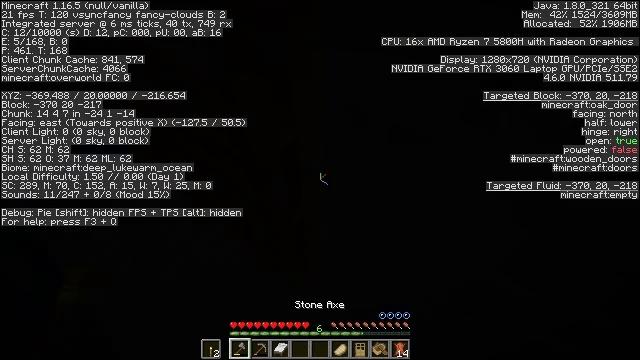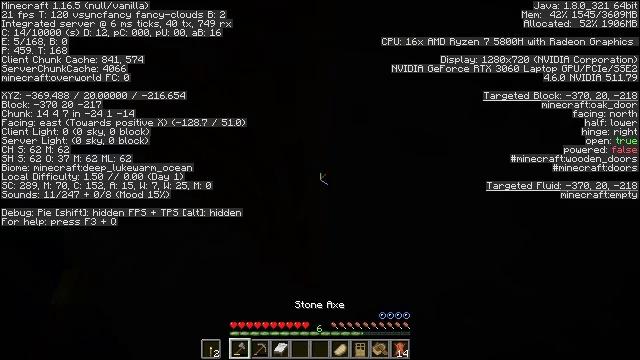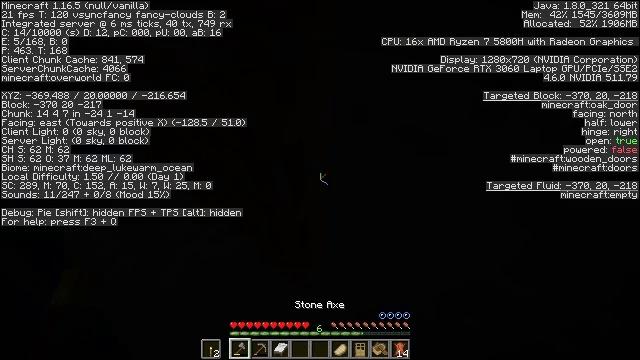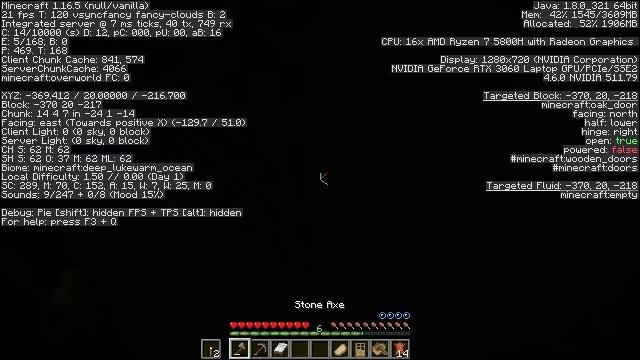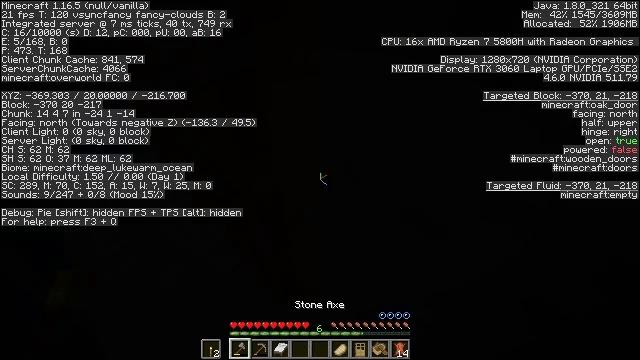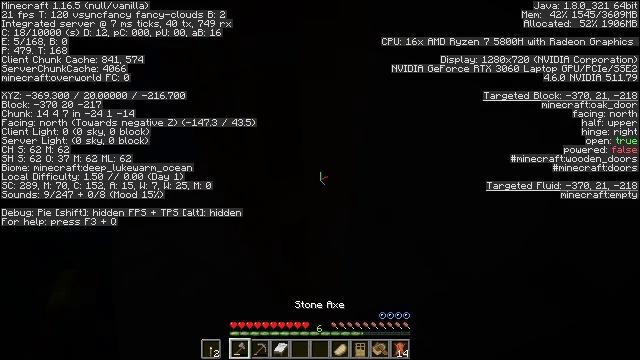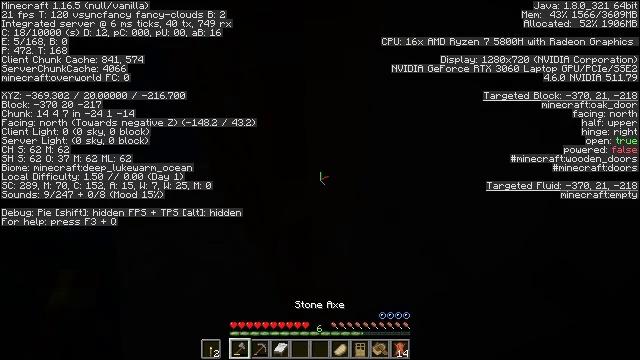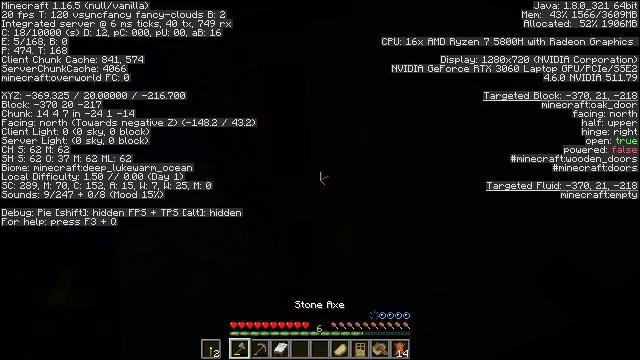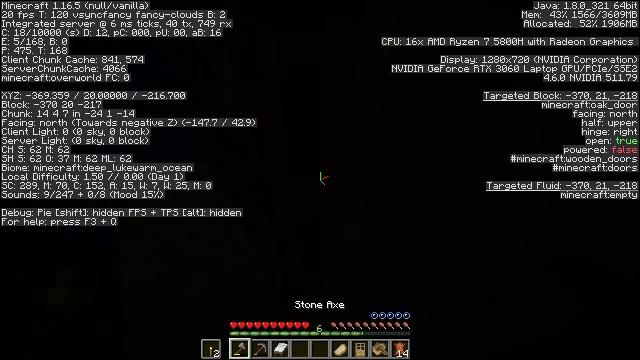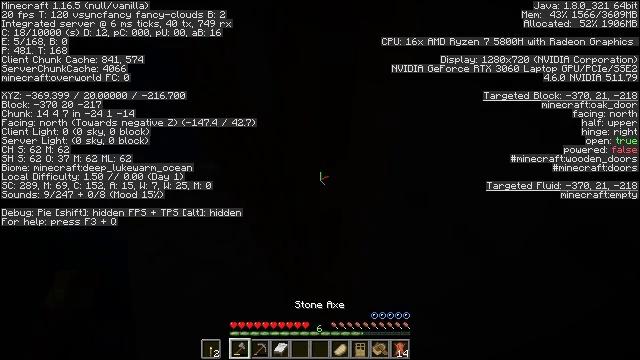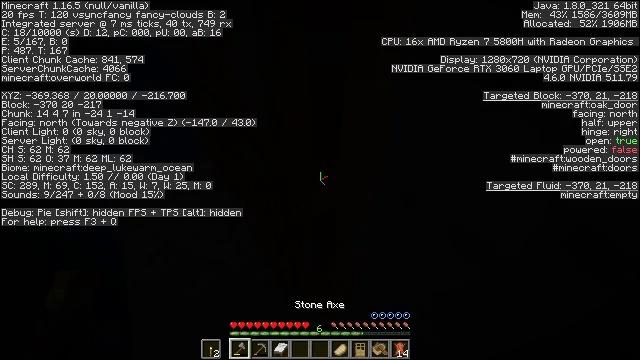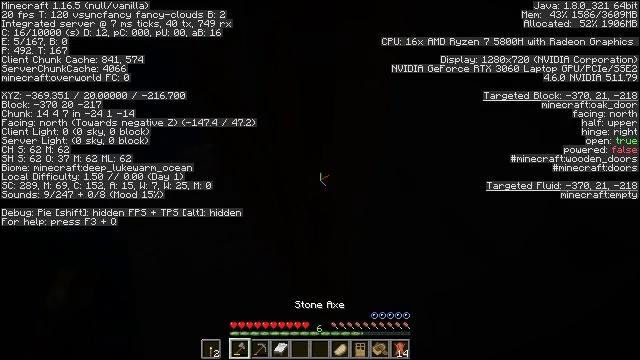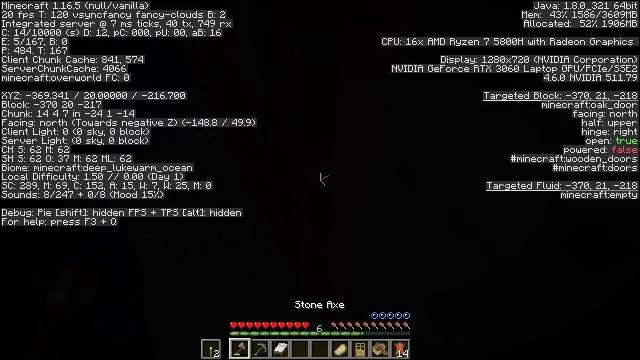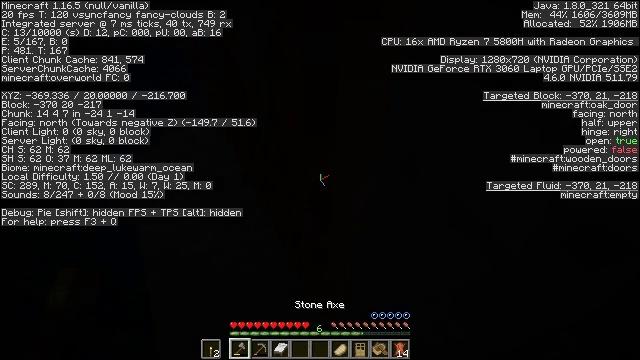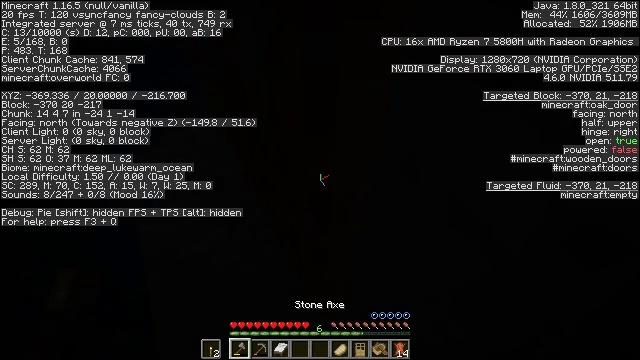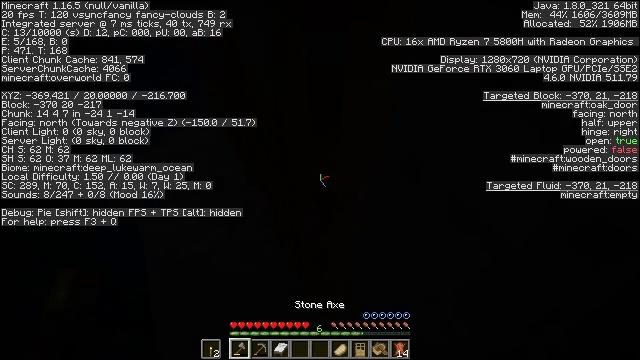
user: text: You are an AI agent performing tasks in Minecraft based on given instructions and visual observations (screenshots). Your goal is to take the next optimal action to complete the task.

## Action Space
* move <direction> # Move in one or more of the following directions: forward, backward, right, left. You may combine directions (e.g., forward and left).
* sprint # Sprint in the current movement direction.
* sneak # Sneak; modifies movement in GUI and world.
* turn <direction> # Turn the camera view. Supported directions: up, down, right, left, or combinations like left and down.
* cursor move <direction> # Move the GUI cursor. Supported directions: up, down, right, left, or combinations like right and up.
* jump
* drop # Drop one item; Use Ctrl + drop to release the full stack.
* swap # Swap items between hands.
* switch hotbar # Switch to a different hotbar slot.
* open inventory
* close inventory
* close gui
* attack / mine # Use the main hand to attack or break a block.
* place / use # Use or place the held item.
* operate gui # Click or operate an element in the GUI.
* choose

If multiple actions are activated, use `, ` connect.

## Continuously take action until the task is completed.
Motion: motion action
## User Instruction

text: Destroy the oak door to retrieve it.
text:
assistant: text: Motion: turn left
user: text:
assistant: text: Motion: no_op
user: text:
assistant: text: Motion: move forward, turn left
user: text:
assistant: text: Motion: move forward, turn left and up
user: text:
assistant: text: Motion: move forward and move left, turn left and up
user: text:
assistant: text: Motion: move forward and move left
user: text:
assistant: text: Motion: move forward and move left
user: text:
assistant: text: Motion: move forward and move left
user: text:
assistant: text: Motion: move forward and move left
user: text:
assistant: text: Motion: move forward
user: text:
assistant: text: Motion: turn down
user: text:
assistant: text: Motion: turn left and down
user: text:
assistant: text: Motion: turn down
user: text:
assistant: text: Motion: no_op
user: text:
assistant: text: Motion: move left
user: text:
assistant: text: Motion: move left
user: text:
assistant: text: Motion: move left
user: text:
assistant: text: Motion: move left
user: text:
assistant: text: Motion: move forward
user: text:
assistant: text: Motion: move forward
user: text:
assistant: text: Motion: move forward
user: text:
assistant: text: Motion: no_op
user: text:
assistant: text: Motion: no_op
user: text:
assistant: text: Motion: no_op
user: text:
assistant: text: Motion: no_op
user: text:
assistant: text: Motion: move forward
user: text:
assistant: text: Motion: move forward
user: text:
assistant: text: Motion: move forward, turn right and down
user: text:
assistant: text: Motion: move forward, turn right and down
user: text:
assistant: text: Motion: turn right